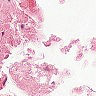
Metastatic tissue present: no